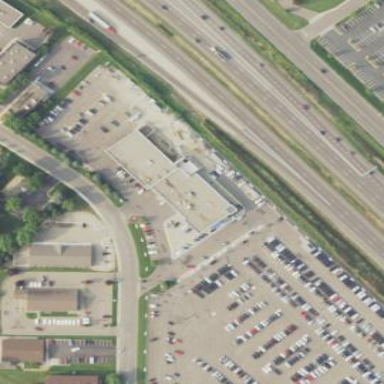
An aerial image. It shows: Building that houses car shop.